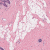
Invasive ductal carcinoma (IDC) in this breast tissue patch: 0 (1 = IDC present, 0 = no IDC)